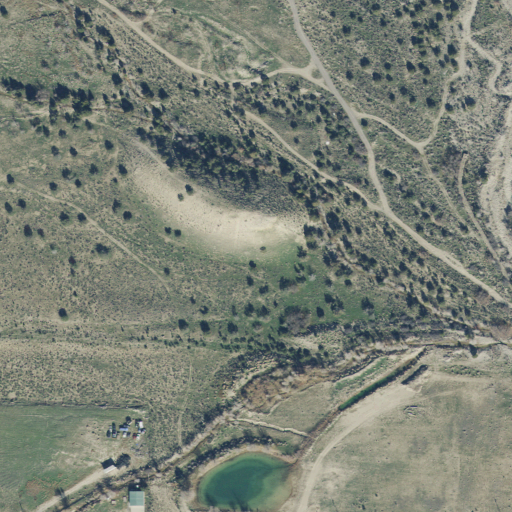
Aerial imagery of mountain in Utah named Guard Knoll containing shrub, low intensity development, grassland, open water, and open development